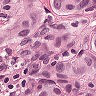
Metastatic tissue present: yes